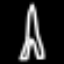
Label: The Eiffel Tower